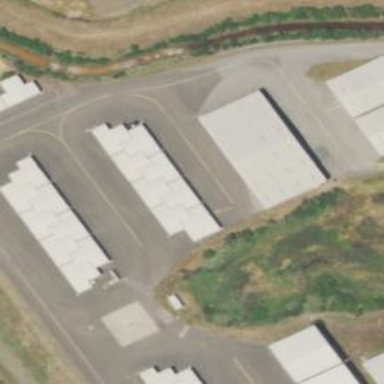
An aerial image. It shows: Transportation building.